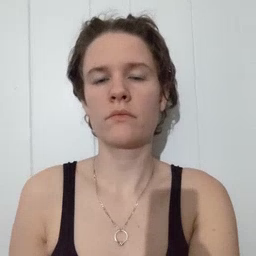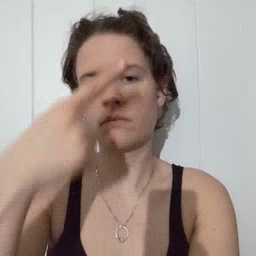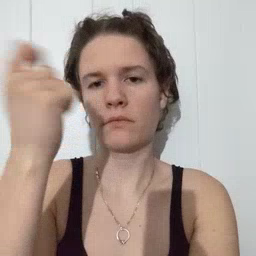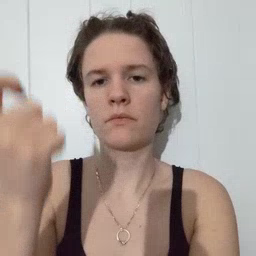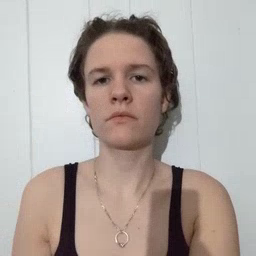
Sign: because